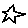
Label: star